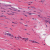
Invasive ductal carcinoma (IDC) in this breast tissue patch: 0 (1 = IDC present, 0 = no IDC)